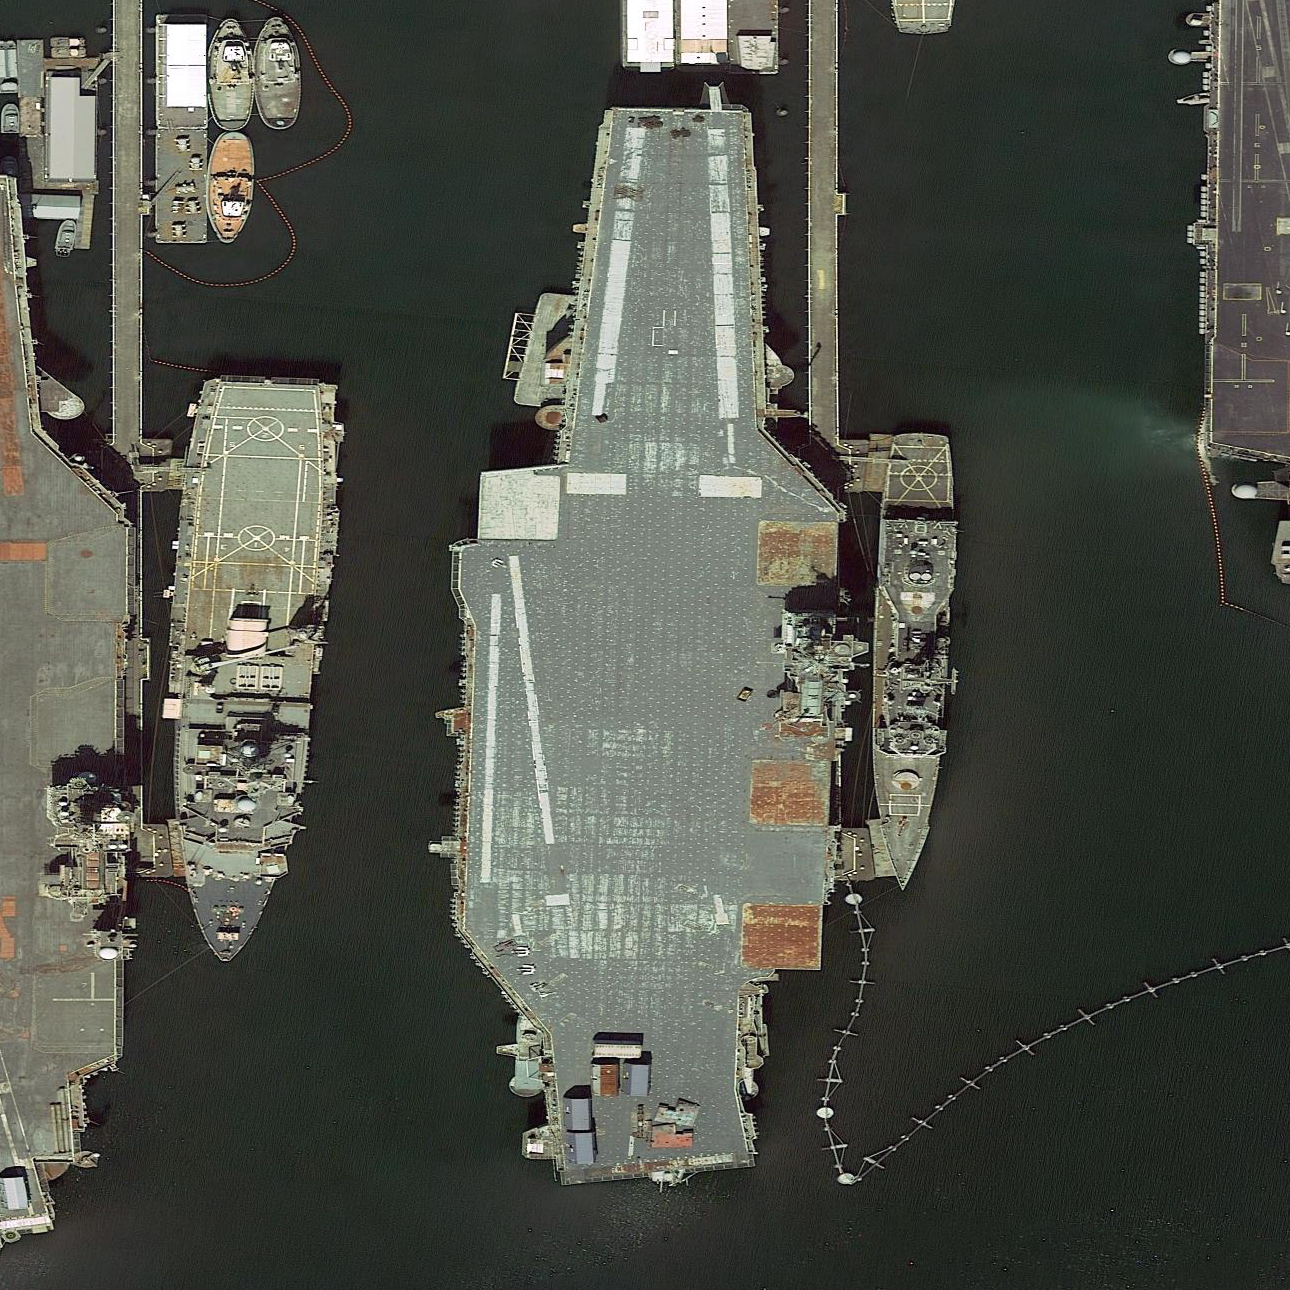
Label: aircraft_carrier